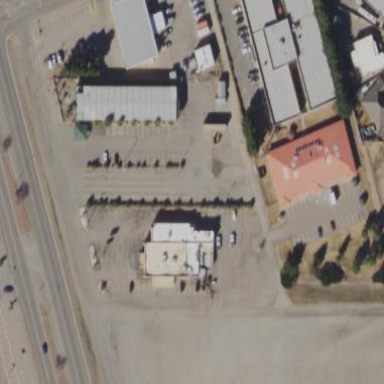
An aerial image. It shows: Commercial area.